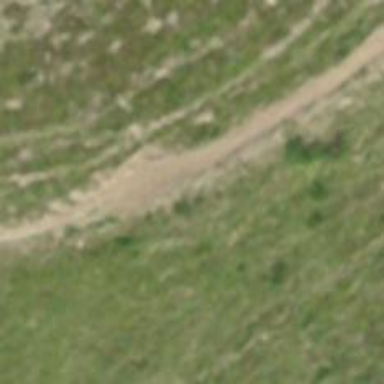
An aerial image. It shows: Ground path with excellent trail visibility.